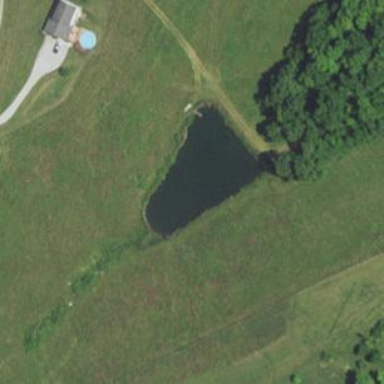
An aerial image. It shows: Pond surrounded by natural water.